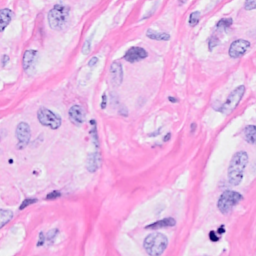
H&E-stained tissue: Breast